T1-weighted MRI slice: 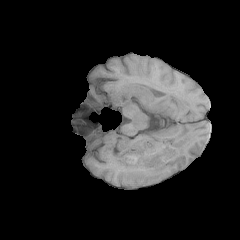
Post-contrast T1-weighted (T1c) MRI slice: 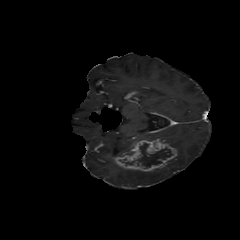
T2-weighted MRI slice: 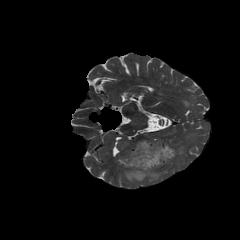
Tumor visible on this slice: yes